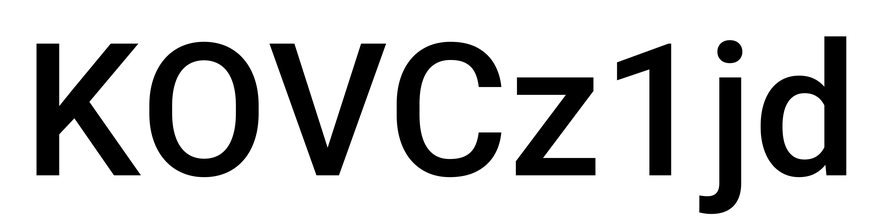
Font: Roboto_Medium